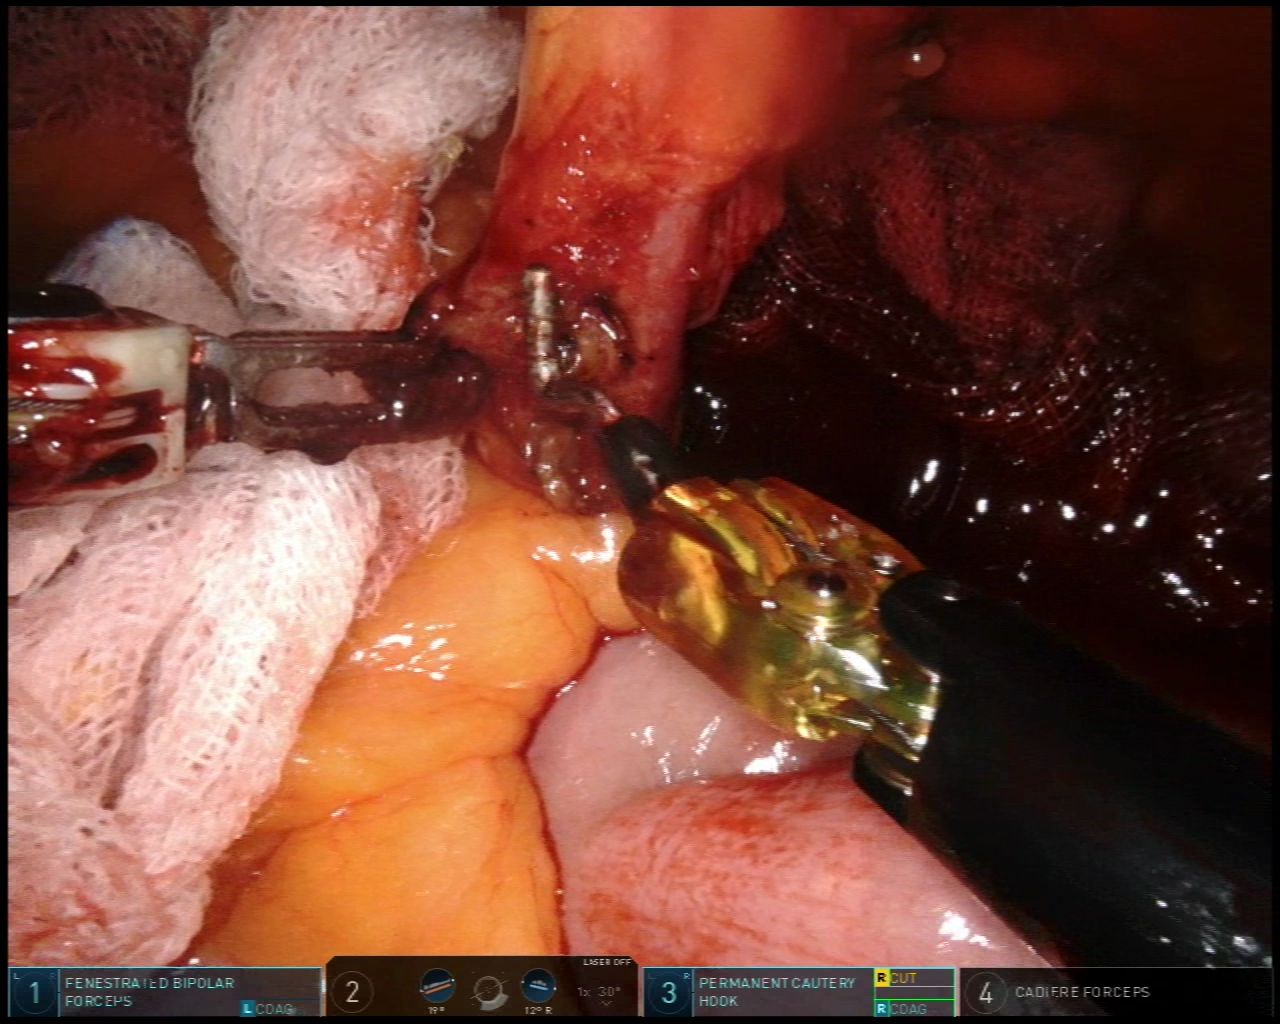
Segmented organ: intestinal_veins
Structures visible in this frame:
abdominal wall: no
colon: yes
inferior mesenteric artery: no
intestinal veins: yes
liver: no
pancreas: no
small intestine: no
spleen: no
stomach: no
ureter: no
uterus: no
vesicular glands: no